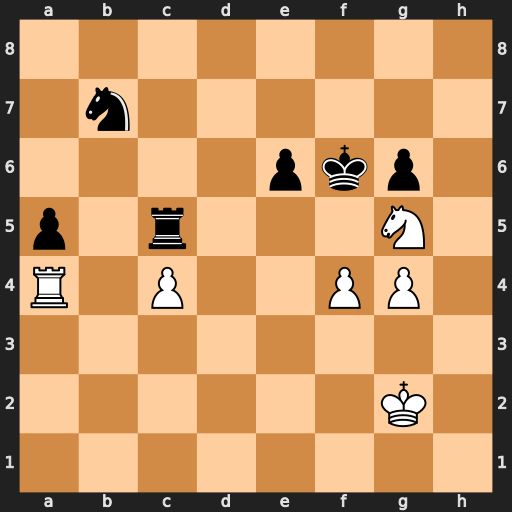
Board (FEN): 8/1n6/4pkp1/p1r3N1/R1P2PP1/8/6K1/8
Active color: w
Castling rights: -
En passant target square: -
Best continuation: Ne4+ Ke7 Nxc5